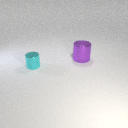
small cyan metal cylinder in front of large purple metal cylinder